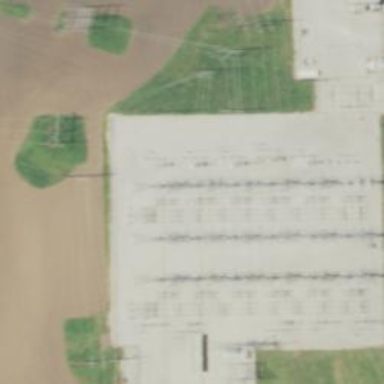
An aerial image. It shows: Switch used for power control.